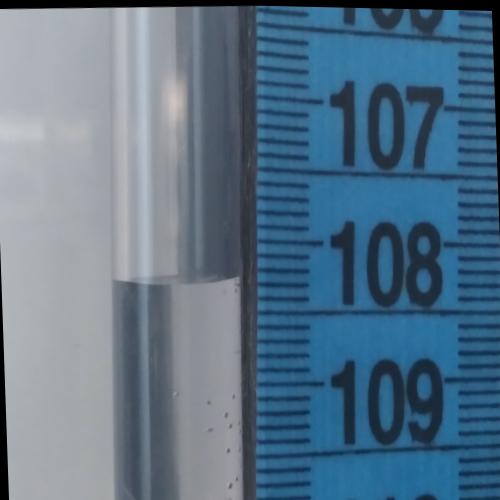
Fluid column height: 108.3 cm